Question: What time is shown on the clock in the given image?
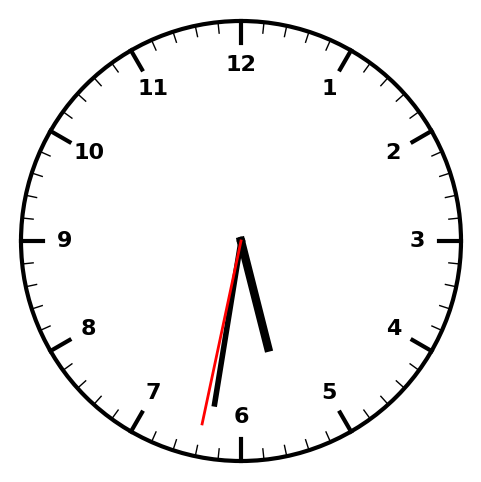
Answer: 05:31:32